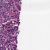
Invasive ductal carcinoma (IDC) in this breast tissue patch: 1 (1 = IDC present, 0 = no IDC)